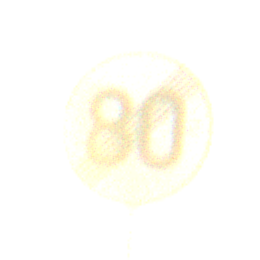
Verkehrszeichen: EndeGeschwindigkeit80
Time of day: SunriseSunset
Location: Outdoor (Nature)
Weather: Clear
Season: NotSpecified
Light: Natural